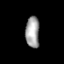
Tissue: prostate
Cell type: T cells
Senescence score: 0.7243
Nuclear area (px): 425
Mean DAPI intensity: 161.412